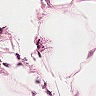
Metastatic tissue present: no